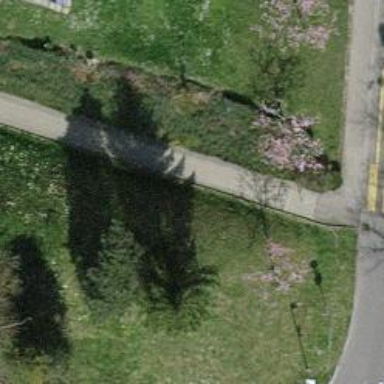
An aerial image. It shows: Hedge acting as barrier.